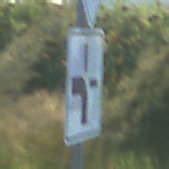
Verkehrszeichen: VerlaufVorfahrtsstrasse1
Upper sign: Vorfahrtsstrasse
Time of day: MorningAfternoon
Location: Outdoor (RoadRail)
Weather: Clear
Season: NotSpecified
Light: Natural